Brain MRI, t2w sequence, axial 2D slice.
Patient: age 40, sex F, weight 95 kg, height 1.95 m
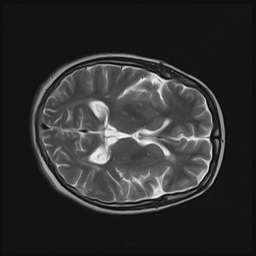